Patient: sex F, age 61
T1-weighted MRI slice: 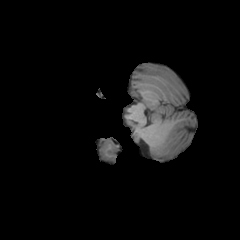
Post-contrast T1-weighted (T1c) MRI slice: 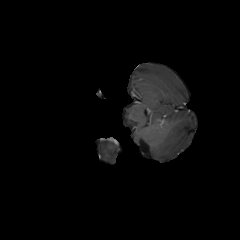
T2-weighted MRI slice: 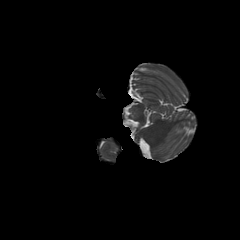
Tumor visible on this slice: no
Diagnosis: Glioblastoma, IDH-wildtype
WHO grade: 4